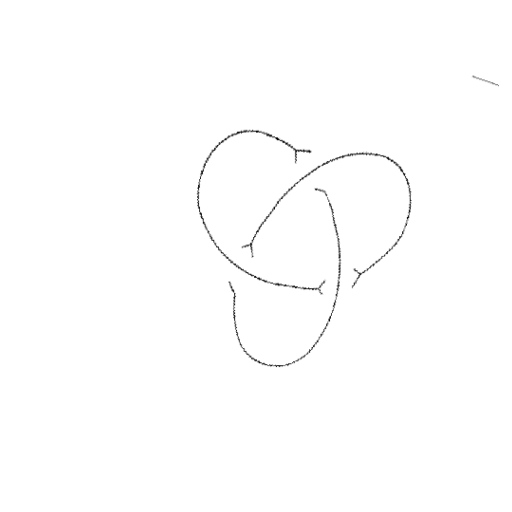
Crossing number: 3